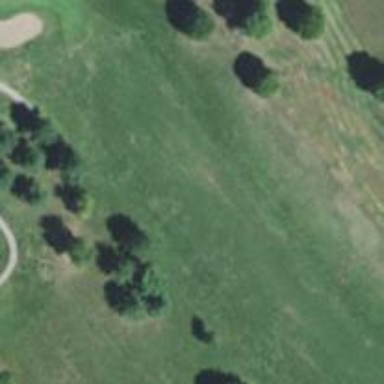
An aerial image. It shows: Grassy area designated as golf fairway.